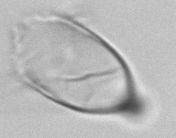
Label: Favella